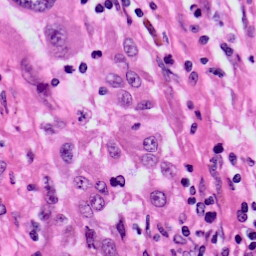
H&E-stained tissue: Skin